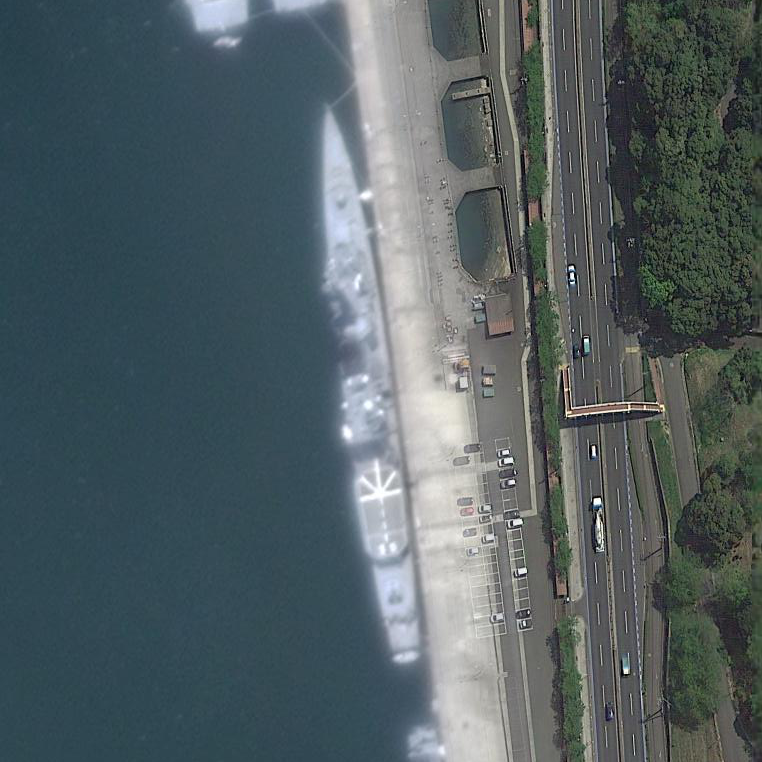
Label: Abukuma-class_frigate